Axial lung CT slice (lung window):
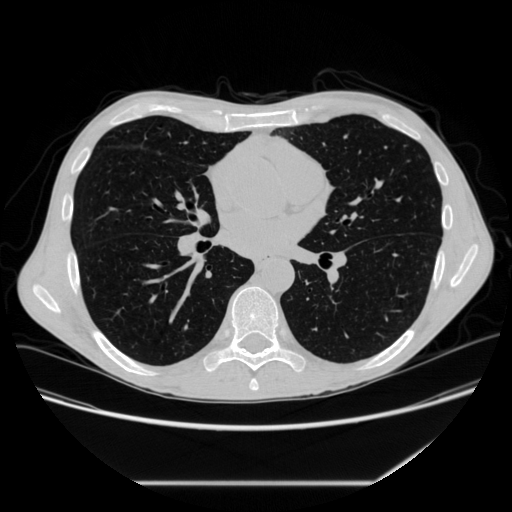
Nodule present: no